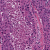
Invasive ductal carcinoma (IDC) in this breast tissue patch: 0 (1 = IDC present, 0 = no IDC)